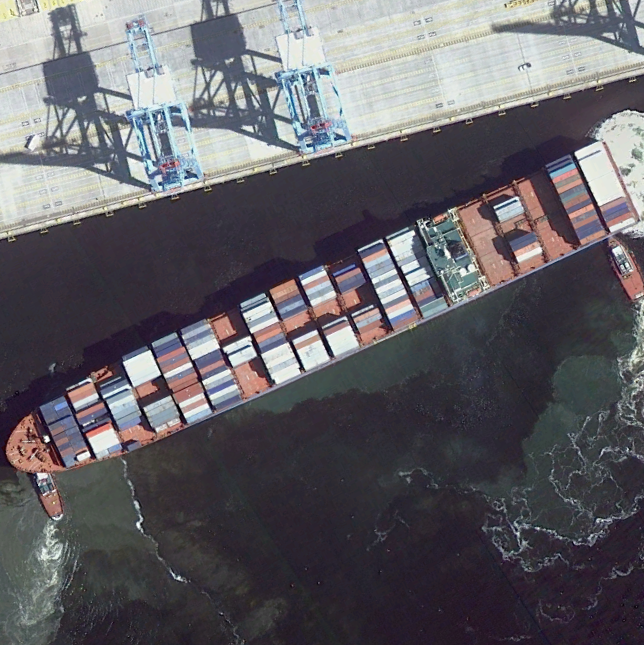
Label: civil